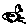
Label: bird